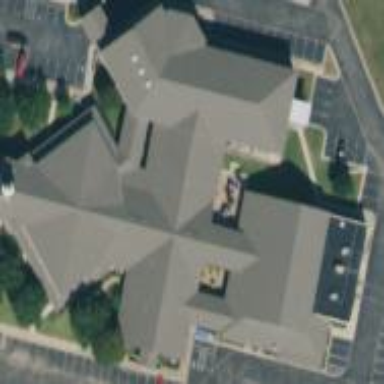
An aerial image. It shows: Building that serves as place of worship.